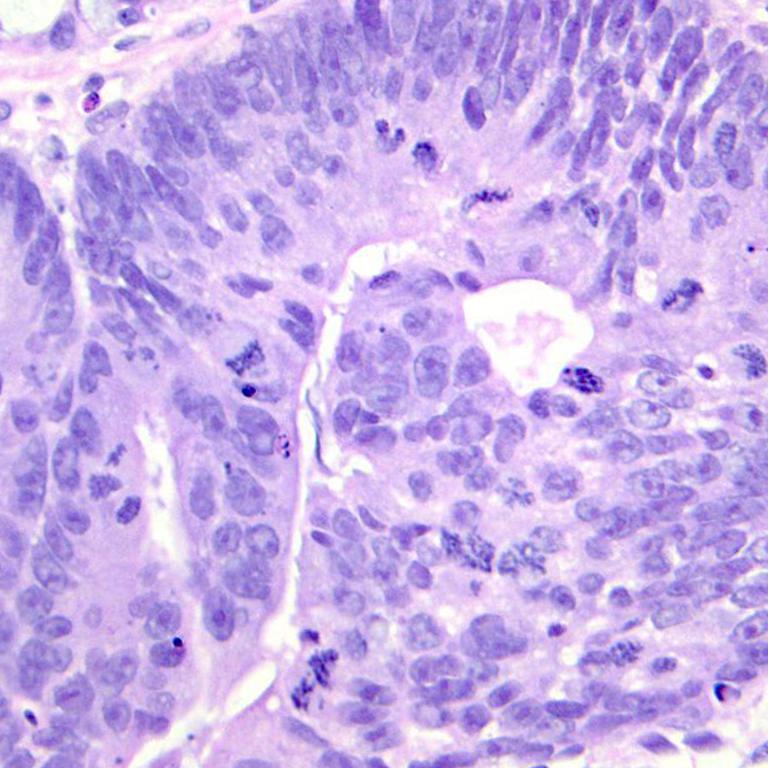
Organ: colon
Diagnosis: adenocarcinomas